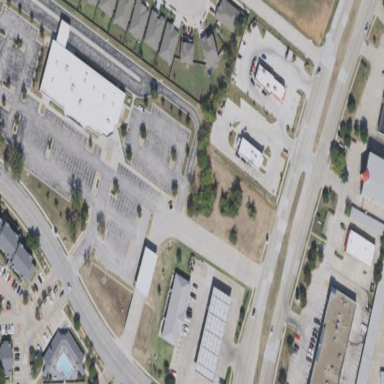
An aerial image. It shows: Retail area.